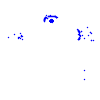
Particle: proton